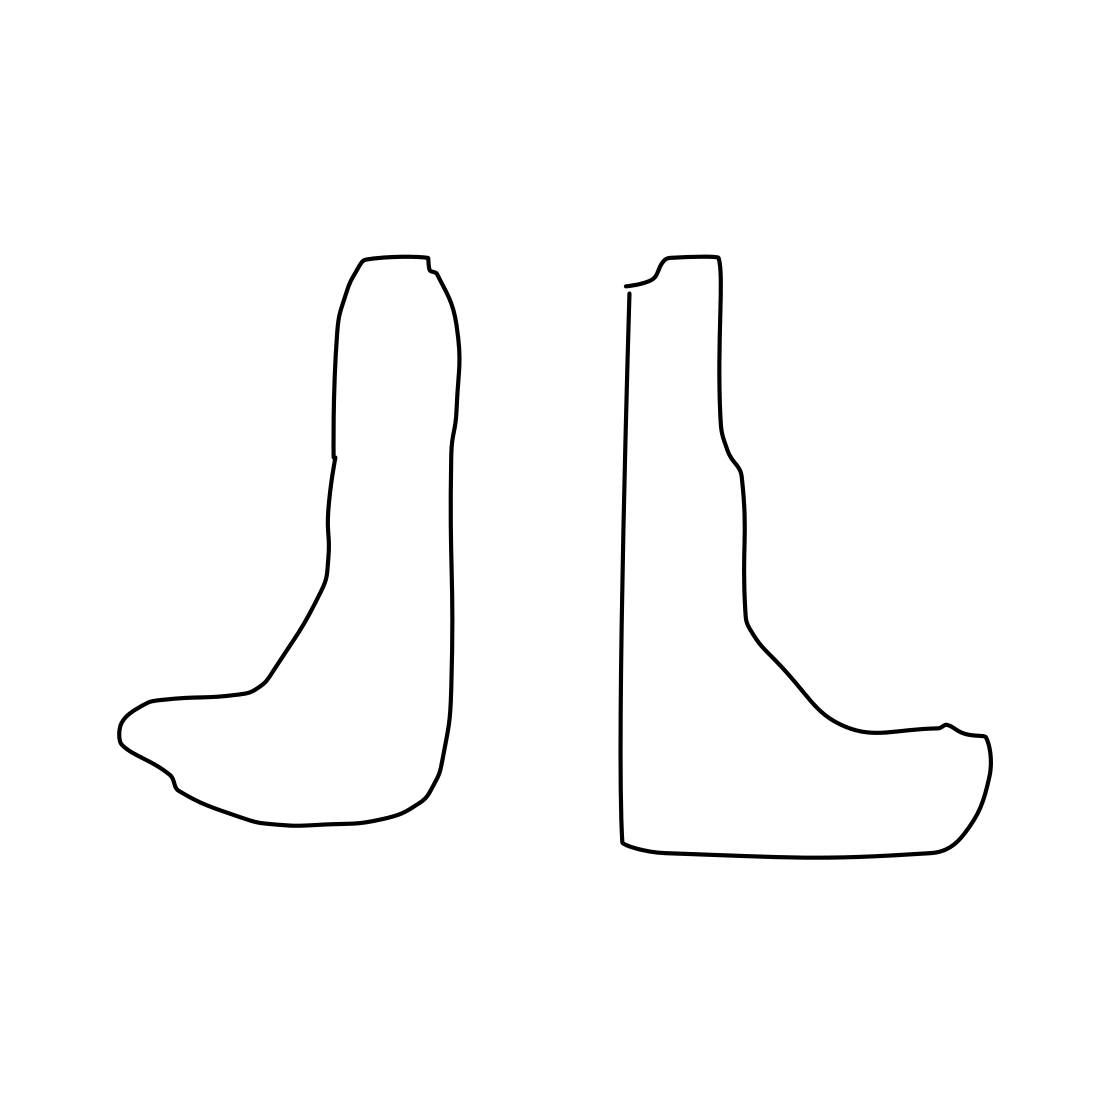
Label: socks